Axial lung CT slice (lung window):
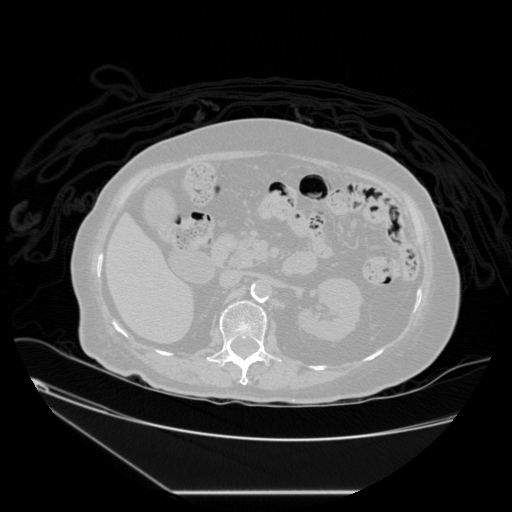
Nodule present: no